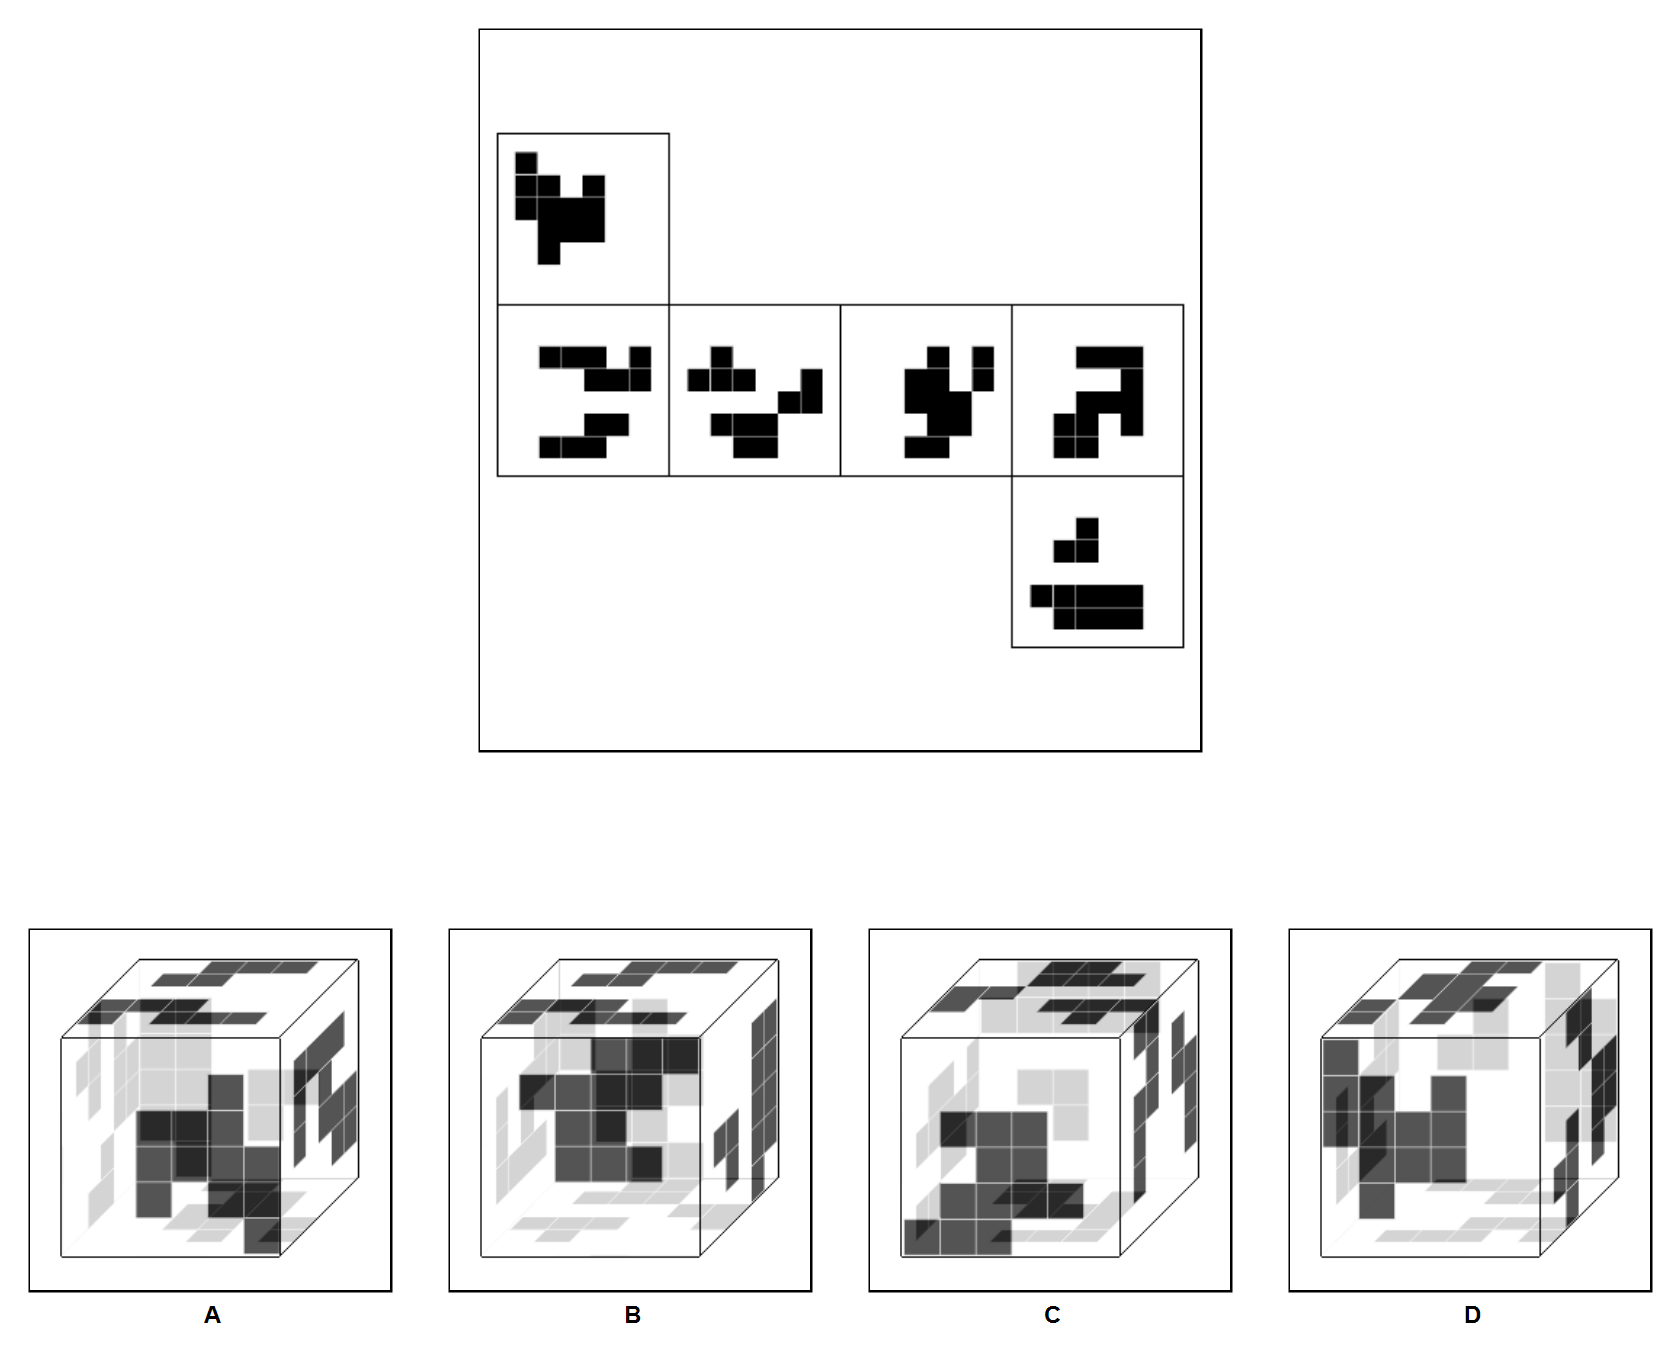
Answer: B